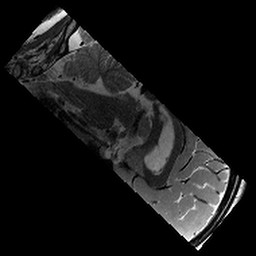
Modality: T2w
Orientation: sagittal
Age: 10
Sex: male
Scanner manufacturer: siemens
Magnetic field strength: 3 T
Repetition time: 9.23 s
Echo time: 0.067 s